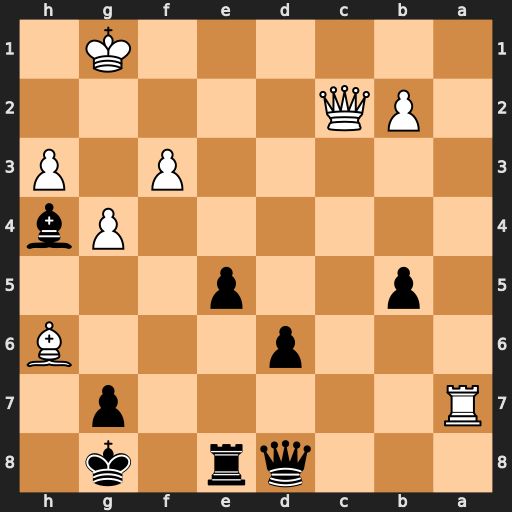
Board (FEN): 3qr1k1/R5p1/3p3B/1p2p3/6Pb/5P1P/1PQ5/6K1
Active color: b
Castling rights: -
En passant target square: -
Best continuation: Qb6+ Kg2 Qxa7